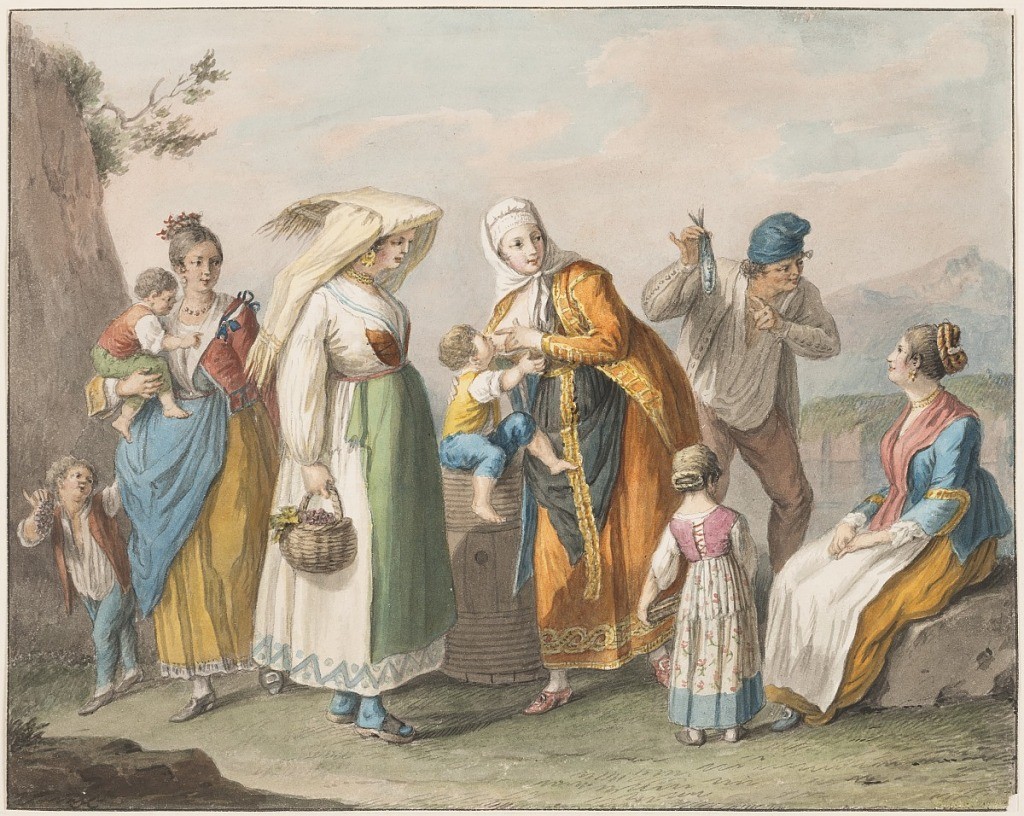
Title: Costumes of Sorrento, Ischia, Procida, and Gaëta
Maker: Saverio della Gatta, Italian, 1777 - 1829
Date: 1828
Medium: Black chalk, brush and watercolor on paper, mounted
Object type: Drawing
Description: Four women, a man, and children in the dress of their respective regions. At left, woman shown walking and carrying a boy upon her right arm; another boy walks beside her: "Donna di Sorrento". In the center stand two women, the right one suckling a boy. The left one is a "Donna dell'Isola d'Ischia". Beside the right woman stand a man and a girl: "Uomo, e Donna di Procita". The man tries to sell a fish to a seated woman: "Donna di Gaëta". Framing lines.